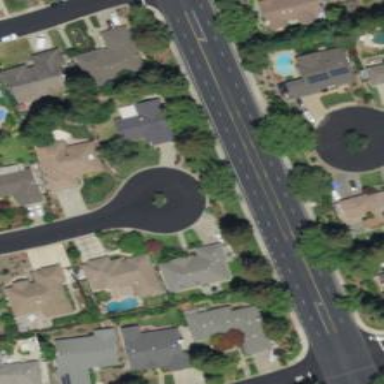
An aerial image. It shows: Turning loop on the road.